Question: I am developing a laravel application with blade template.

When I click on the plus button, I get an additional field and when I click the minus button it gets removed properly and working fine.
However, I need to generate the additional section as a , and this select option box has to show dynamic values.
'''
<div class="RegSpLeft" id="affiliation">
<select>
@foreach($affiliation_array as $state_data)
<option>{{$state_data->value}}</option>
@endforeach
</select>
</div>
'''
I want to display above array named 'affiliation_array'.
I'm using the following script to generate additional fields:
'''
$('.affiliation_add a.pl').click(function(e) {
e.preventDefault();
$('#affiliation').append('<select><!--here i want to append my array as options --></select>');
num2++
});
$('.affiliation_add a.mi').click(function (e) {
e.preventDefault();
if ($('#affiliation select').length > 1) {
$('#affiliation').children().last().remove();
}
});
'''
My button div is below,
'''
<div class="RegSpRight affiliation_add">
<a href="#" class="pl"><img src="images/plus.png"></a>
<a href="#" class="mi"><img src="images/minus.png"></a>
</div>
'''
Anybody please help me to solve this issue.
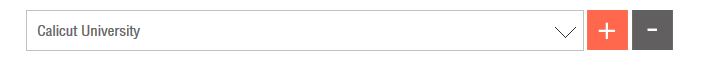
Answer: This should work:
'''
$('.affiliation_add a.pl').click(function(e) {
e.preventDefault();
$('#affiliation').append('<select>@foreach( $affiliation_array as $state_js )<option> {{ $state_js->value }}</option> @endforeach</select>');
num2++
});
$('.affiliation_add a.mi').click(function (e) {
e.preventDefault();
if ($('#affiliation select').length > 1) {
$('#affiliation').children().last().remove();
}
});
'''
You can copy and paste that into you project. You should just remember to change the variable name $state_js to any other name you like, or you could still leave it as that if you dont mind.You can also decide to add the option name and value to the option i put there. For example:
'<option value={{ $state->value }}> {{ $state_js->value }}</option>'